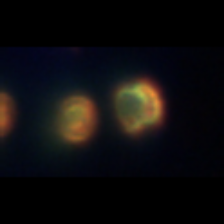
Taxon: Thalassiosira
Group: Diatoms